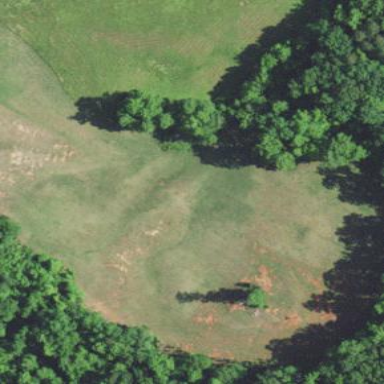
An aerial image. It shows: Grassy area designated for driving range golf.